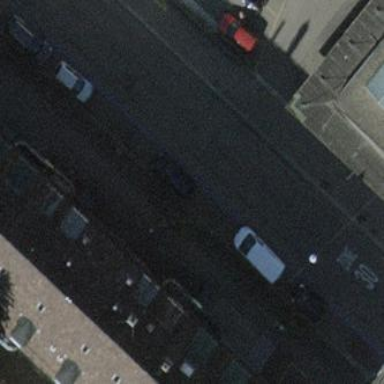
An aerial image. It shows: Parking lane for vehicles.